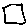
Label: square